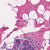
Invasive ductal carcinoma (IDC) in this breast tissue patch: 0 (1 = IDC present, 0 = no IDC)